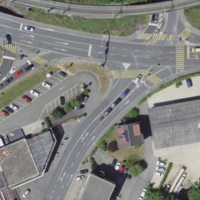
EUNIS habitat code: 57
Species observed at this site:
Primula vulgaris